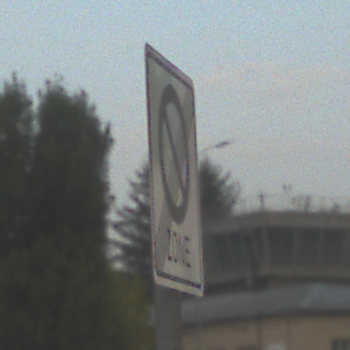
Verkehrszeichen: EndeEingeschraenktesHalteverbotZone
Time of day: MorningAfternoon
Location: Outdoor (Suburban)
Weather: Overcast
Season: NotSpecified
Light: Natural